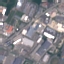
Land use / land cover: Industrial